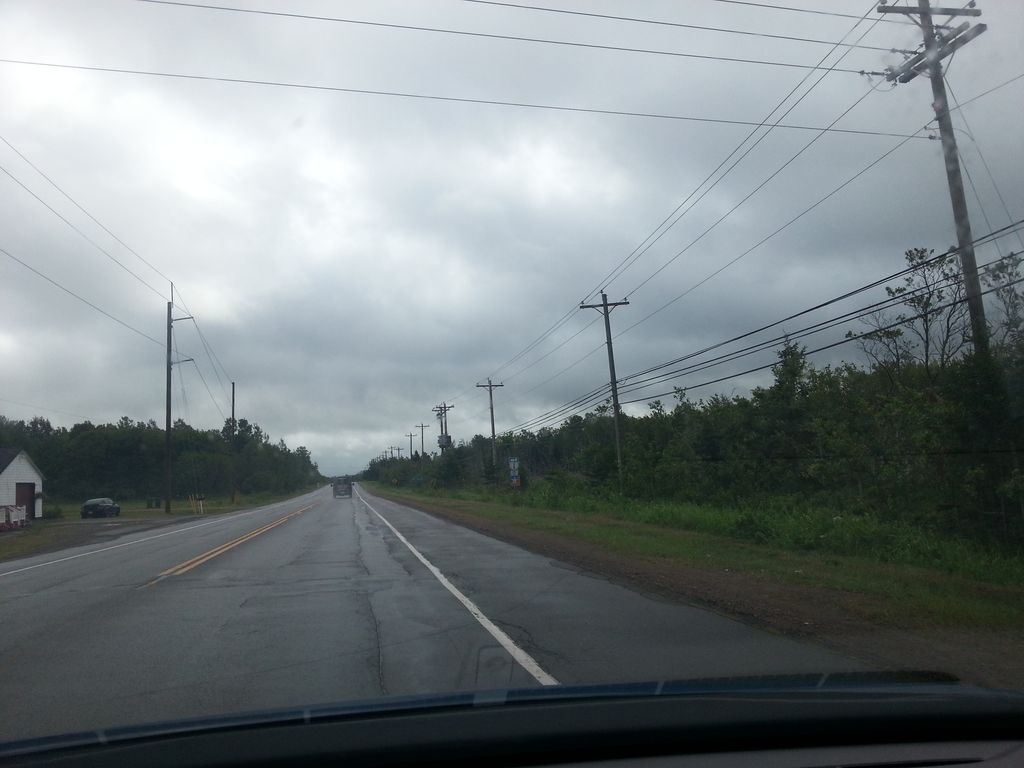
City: charlottetown